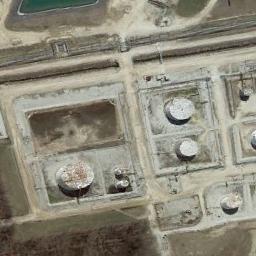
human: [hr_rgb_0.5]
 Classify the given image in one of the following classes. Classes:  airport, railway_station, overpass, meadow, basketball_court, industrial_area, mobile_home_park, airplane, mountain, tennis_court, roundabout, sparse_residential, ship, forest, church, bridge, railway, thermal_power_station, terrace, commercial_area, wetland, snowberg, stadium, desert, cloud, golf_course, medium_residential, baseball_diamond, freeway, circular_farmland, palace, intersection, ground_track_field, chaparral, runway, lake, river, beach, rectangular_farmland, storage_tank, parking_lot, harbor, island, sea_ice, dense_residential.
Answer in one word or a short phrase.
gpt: storage_tank